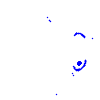
Particle: electron